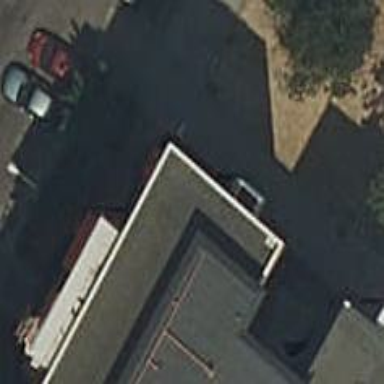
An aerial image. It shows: Greengrocer shop.